Question: This is the issue:

and I have read that you can change the position of data labels in Fusion Charts 3.2 but we are using 3.0.3 version and can not upgrade (several reasons).
So, I am just asking, has anyone faced this issue several years ago and common with work around?
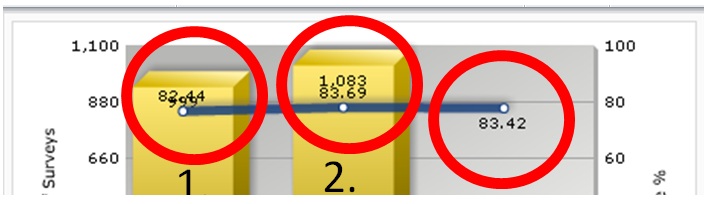
Answer: The placeValuesInside='0' will work only when the columns' roof come very near to the canvas top margin.
Anyway, I have used other option in order to fix the issue: valuePadding='0'
The problem was that there is a default padding between value text and the end of column.